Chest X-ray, AP view. Patient: 61 years old, sex F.
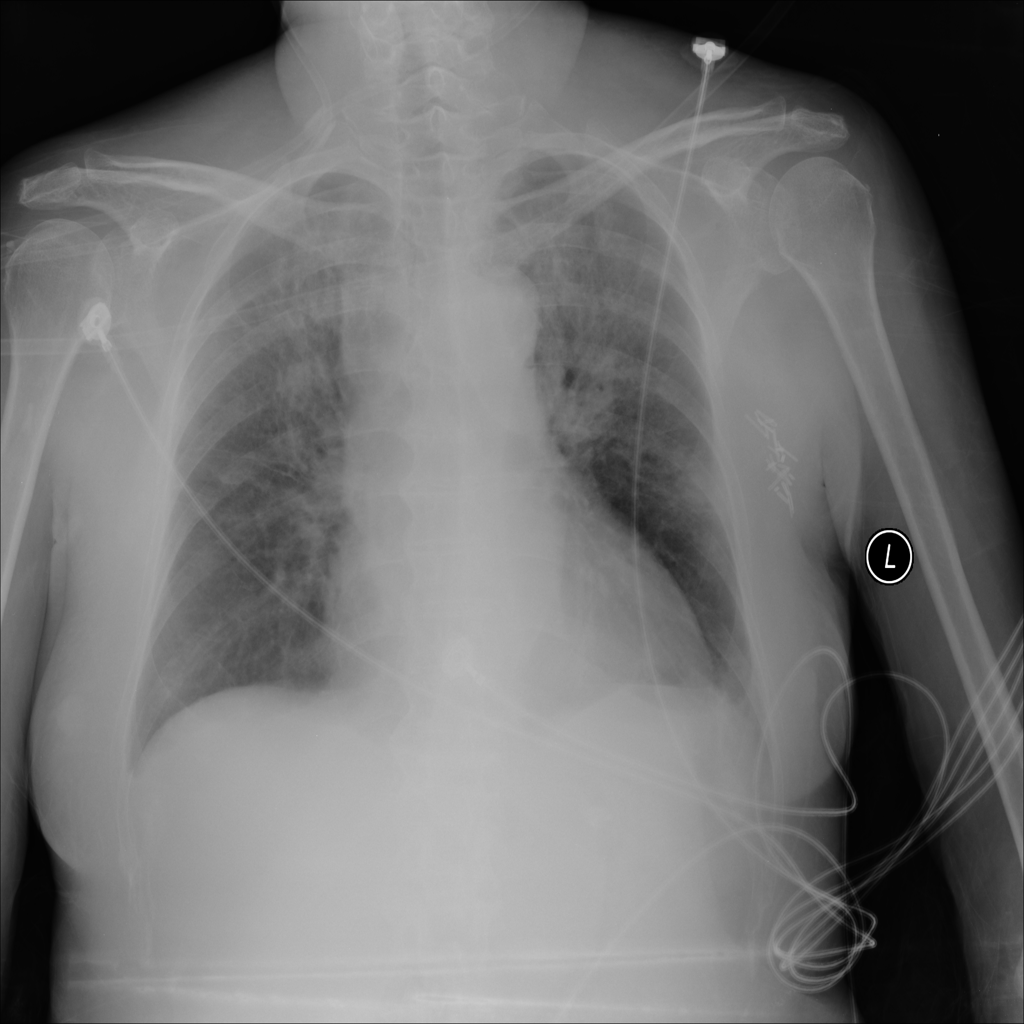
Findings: Infiltration